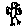
Label: bird